Question: How can I draw a simple BAR?
Like this:

Thank you.
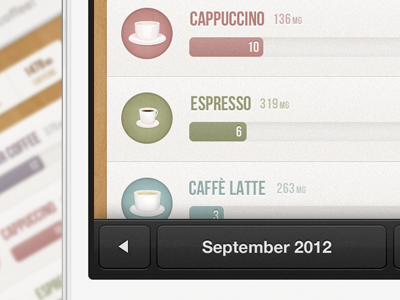
Answer: You'll want to make a UIToolbar, put it at the bottom of your XIB, and put some buttons on it. Now, this will by default give you a regular black bar, with that standard black gloss. If you want to have a custom image, there are two solutions.
First is simply subclass UIToolbar and override its drawRect to draw a custom image. The code for overriding drawRect would look something like this:
'''
//in some other code somewhere, preferably on init
self.image = [UIImage imageNamed: @"image"];
- (void)drawRect:(CGRect)rect {
[self.image drawInRect:CGRectMake(0, 0, self.frame.size.width, self.frame.size.height)];
}
'''
Now, in iOS 5.0 there is something <URL> but you have to be willing to only target 5.x+ iOS versions.
The second, which is simpler but less versatile, is to simply stick a UIImageView at the bottom of the XIB, and place some buttons on top of it. This is much easier than above, for good reason - it breaks general iOS conventions (and you lose some very useful functionality).